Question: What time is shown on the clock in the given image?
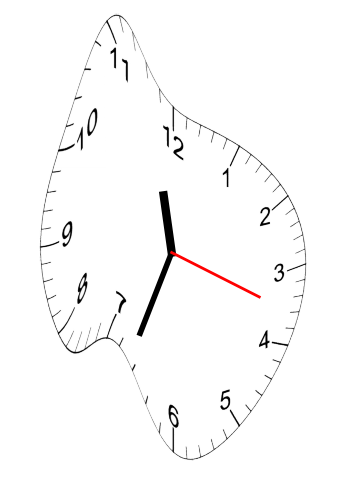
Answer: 11:33:18